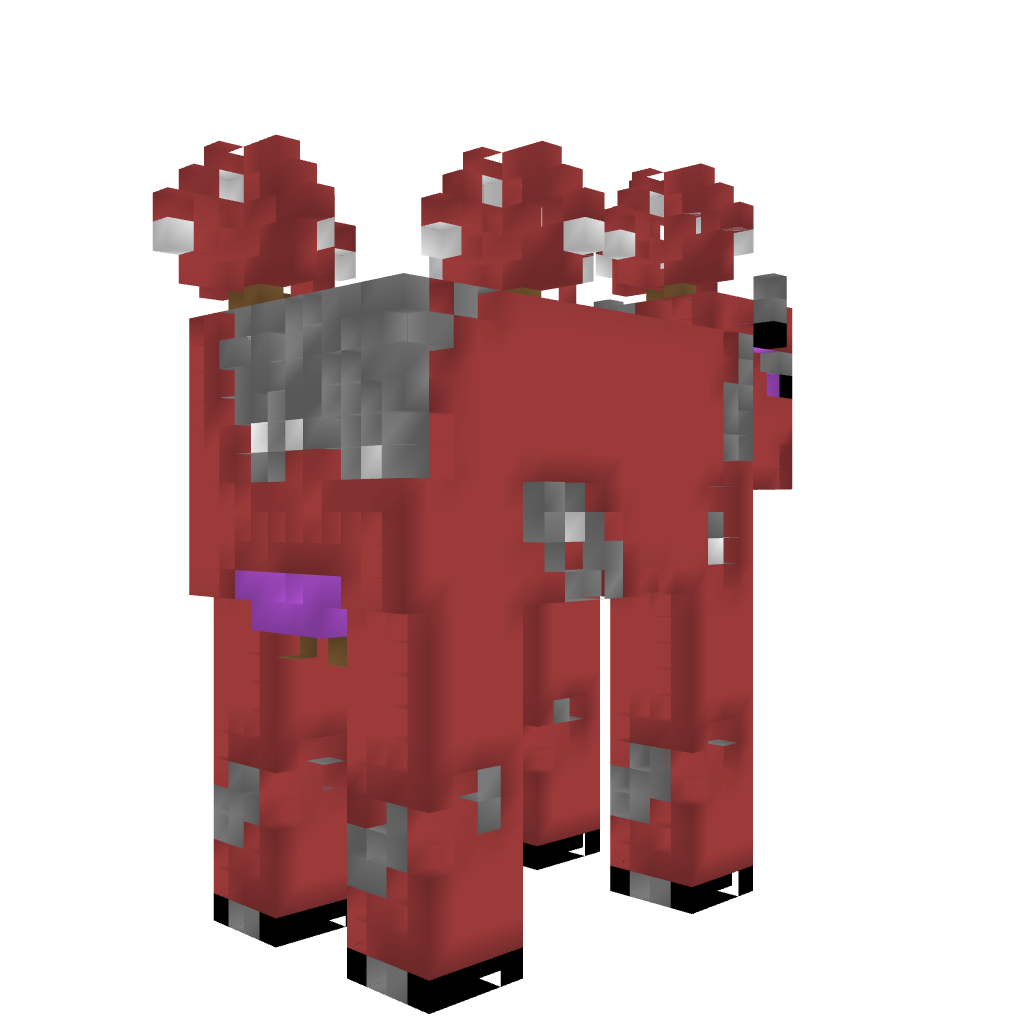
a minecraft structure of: Mooshroom cow high quality